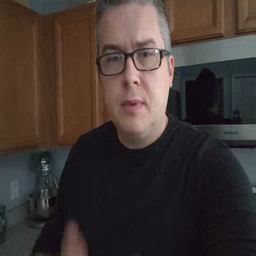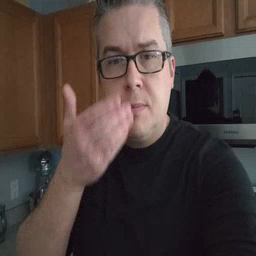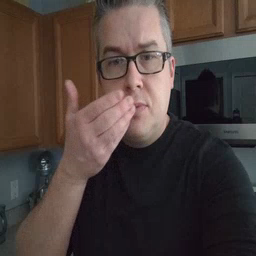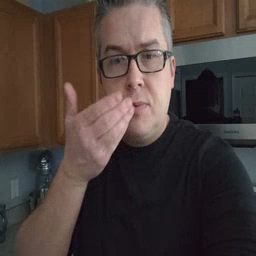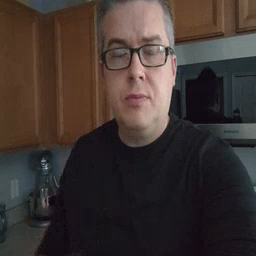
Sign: cereal